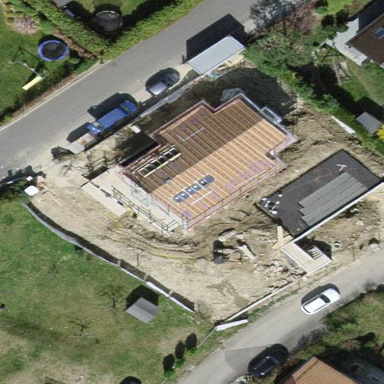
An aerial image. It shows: Simple house.